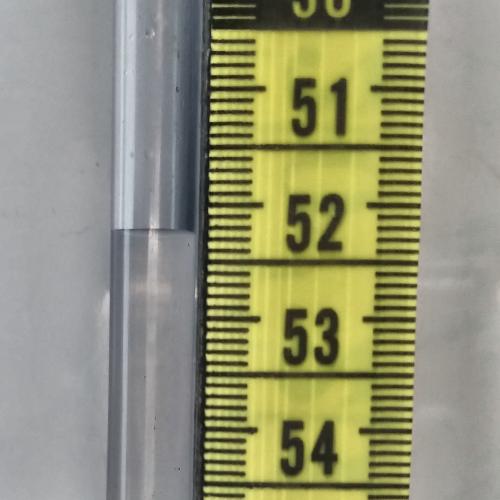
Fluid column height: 52.2 cm